Aerial crown-view tile of a tropical tree (Barro Colorado Island, Panama), acquired 20250217:
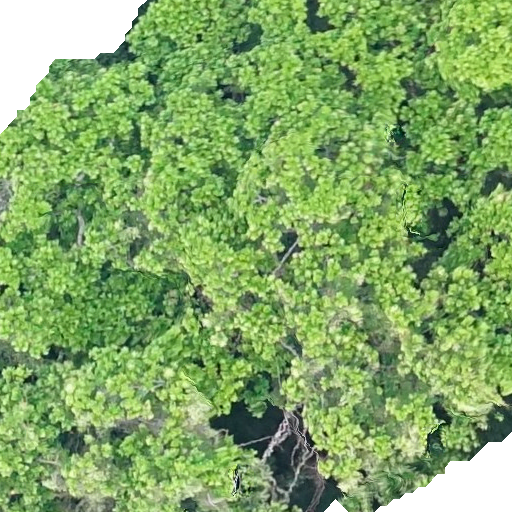
Species: Anacardium excelsum
GBIF accepted scientific name: Anacardium excelsum
Crown area: 544.913 m²